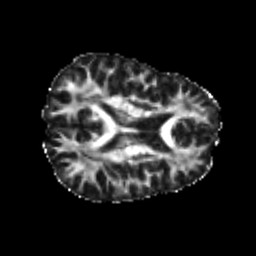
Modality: FA
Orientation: axial
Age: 25
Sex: male
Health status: healthy
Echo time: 0.074 s